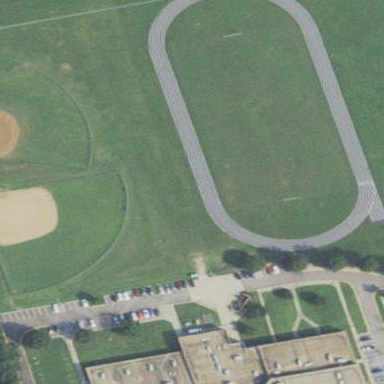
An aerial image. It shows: Track on asphalt surface for leisure land.